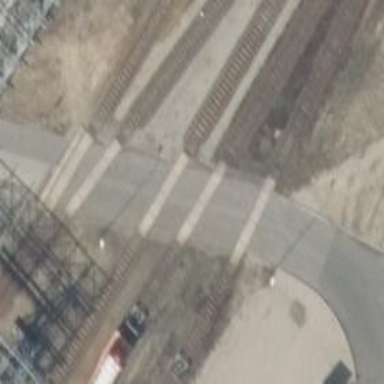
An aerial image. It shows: Railway level crossing.